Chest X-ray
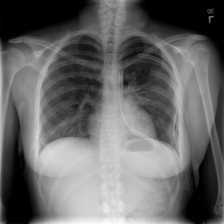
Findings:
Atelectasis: negative
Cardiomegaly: negative
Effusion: negative
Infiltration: negative
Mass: negative
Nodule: negative
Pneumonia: negative
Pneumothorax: negative
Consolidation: negative
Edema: negative
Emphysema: negative
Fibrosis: negative
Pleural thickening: negative
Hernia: negative